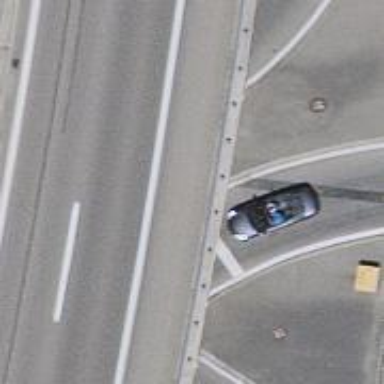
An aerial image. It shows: Road with traffic signals.